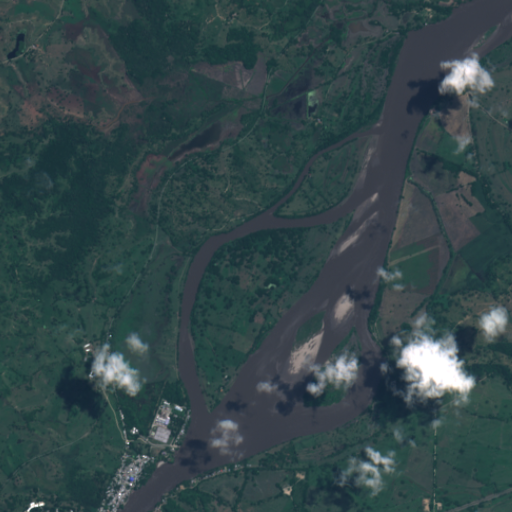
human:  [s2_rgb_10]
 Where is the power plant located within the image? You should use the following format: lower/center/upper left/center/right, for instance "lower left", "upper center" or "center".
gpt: The power plant is located in the lower left of the image.
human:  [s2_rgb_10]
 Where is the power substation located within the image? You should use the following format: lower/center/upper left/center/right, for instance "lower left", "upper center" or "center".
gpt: The power substation is located in the lower left of the image.
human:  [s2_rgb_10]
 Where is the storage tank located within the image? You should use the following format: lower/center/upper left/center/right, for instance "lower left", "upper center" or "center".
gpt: The storage tank is located in the lower left of the image.
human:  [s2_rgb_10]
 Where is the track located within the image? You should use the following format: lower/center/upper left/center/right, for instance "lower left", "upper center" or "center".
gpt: There is no track in the image.